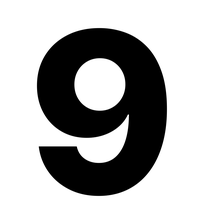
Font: Inter_ExtraBold